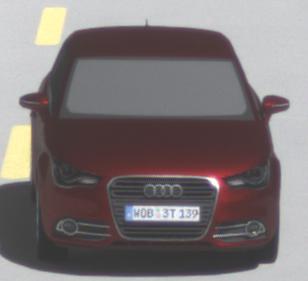
Make: Audi
Model: A1 Sportback 1.2 TFSI
Detailed model: A1 (8X) Sportback
Model produced from: 2012/03
Model produced until: 2014/11
Doors: 5
Color: red
Road condition: dry road
Daytime: midday
Contrast: high contrast